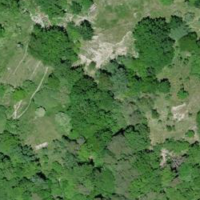
EUNIS habitat code: 52
Species observed at this site:
Melitaea diamina